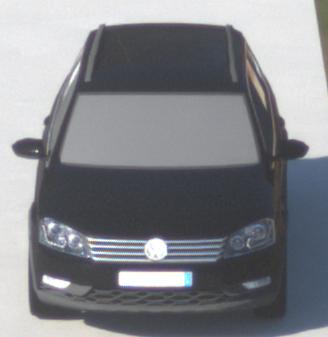
Make: VW
Model: Passat Alltrack 1.8 TSI
Detailed model: Passat (B7) Alltrack
Model produced from: 2012/03
Model produced until: 2013/06
Doors: 5
Color: black
Road condition: dry road
Daytime: morning or afternoon
Contrast: high contrast